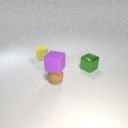
small yellow rubber cylinder to the left of small green metal cube